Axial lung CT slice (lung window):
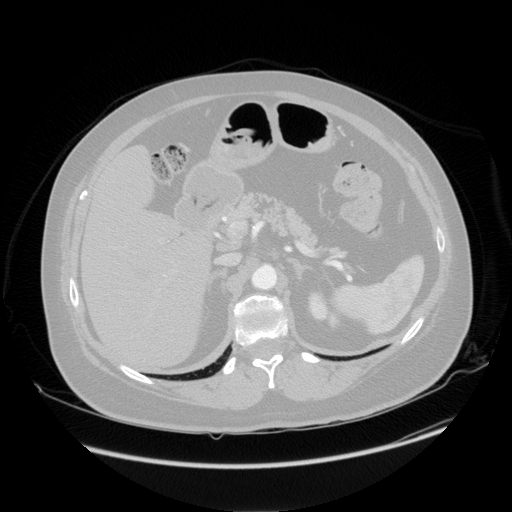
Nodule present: no